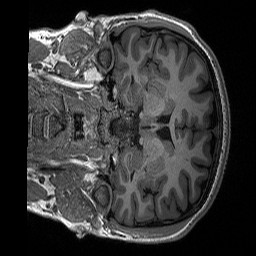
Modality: T1w
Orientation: coronal
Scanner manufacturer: siemens
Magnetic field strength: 3 T
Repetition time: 2.3 s
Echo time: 0.00298 s